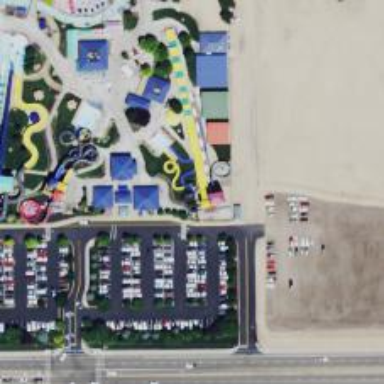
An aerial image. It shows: Water slide attraction.